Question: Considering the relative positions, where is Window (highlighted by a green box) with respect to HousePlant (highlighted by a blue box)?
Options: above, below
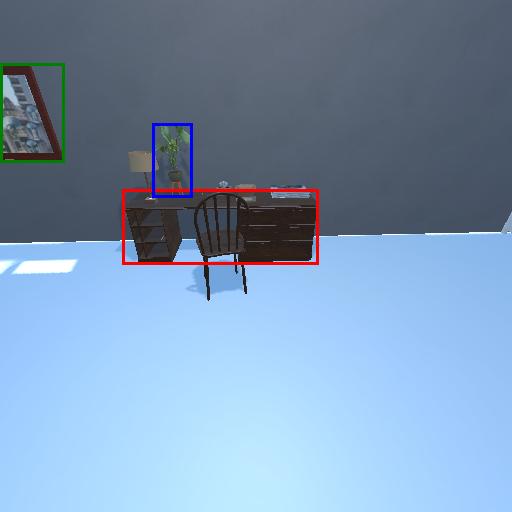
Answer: above